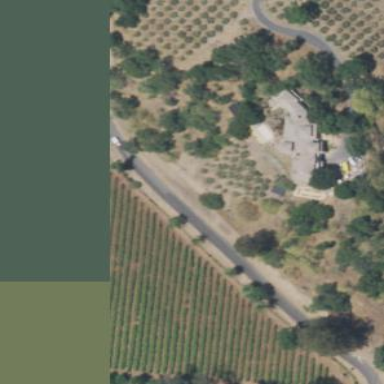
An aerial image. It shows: Vineyard growing grapes.